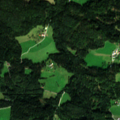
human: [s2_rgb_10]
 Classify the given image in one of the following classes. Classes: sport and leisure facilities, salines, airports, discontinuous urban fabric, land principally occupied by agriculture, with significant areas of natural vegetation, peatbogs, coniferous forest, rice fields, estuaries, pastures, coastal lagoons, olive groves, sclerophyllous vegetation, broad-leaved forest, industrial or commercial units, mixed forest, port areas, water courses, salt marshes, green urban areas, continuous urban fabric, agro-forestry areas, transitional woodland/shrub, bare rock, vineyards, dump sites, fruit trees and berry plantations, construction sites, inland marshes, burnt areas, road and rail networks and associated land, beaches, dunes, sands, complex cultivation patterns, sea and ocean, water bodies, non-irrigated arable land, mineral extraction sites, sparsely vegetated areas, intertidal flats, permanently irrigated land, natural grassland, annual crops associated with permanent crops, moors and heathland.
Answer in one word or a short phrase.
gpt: pastures, coniferous forest, mixed forest